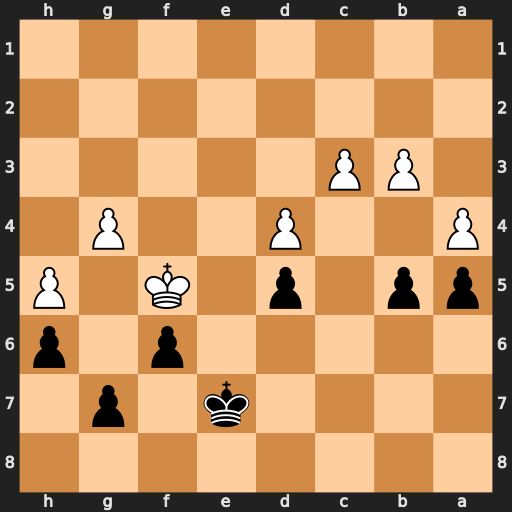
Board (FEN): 8/4k1p1/5p1p/pp1p1K1P/P2P2P1/1PP5/8/8
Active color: b
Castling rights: -
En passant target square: -
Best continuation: bxa4 bxa4 Kf7 c4 dxc4